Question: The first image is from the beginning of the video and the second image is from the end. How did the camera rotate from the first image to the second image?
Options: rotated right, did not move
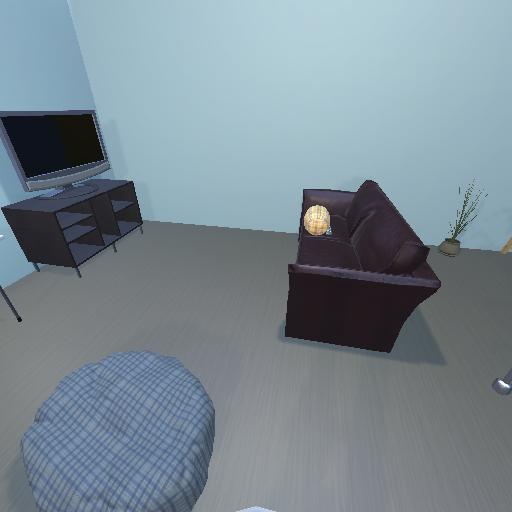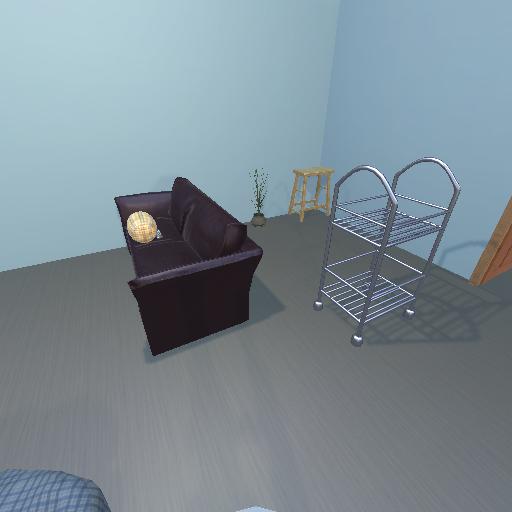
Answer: rotated right